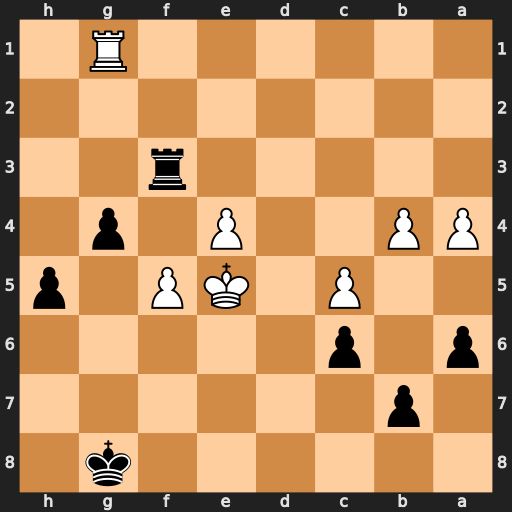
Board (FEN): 6k1/1p6/p1p5/2P1KP1p/PP2P1p1/5r2/8/6R1
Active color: b
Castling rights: -
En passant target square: -
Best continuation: g3 Rh1 g2